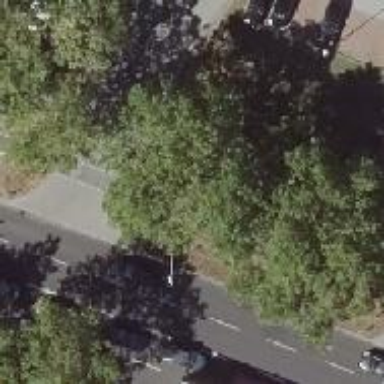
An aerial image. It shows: Avenue of deciduous broadleaved trees in tree row.